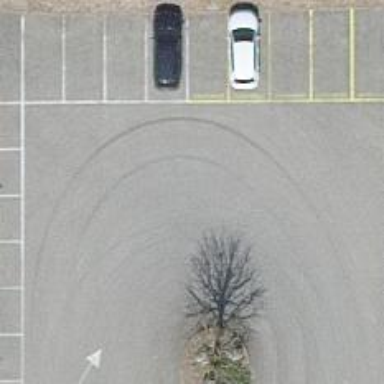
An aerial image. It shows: Road serving as parking aisle.